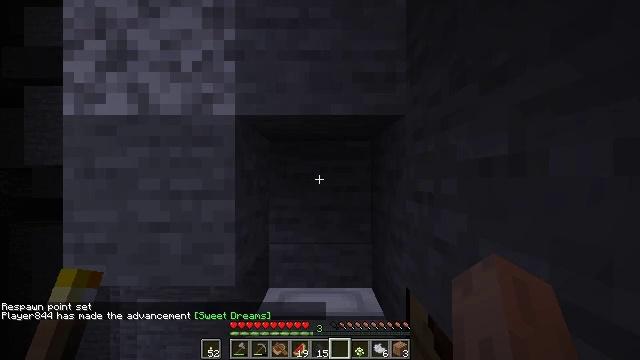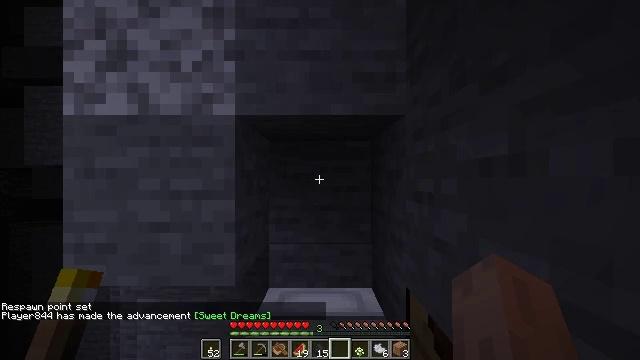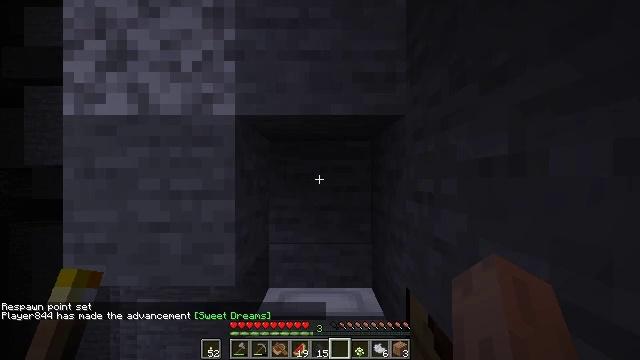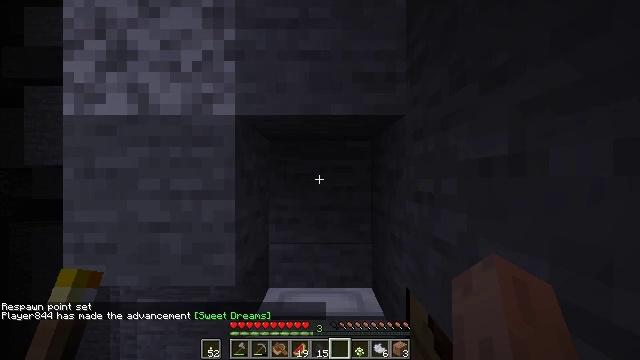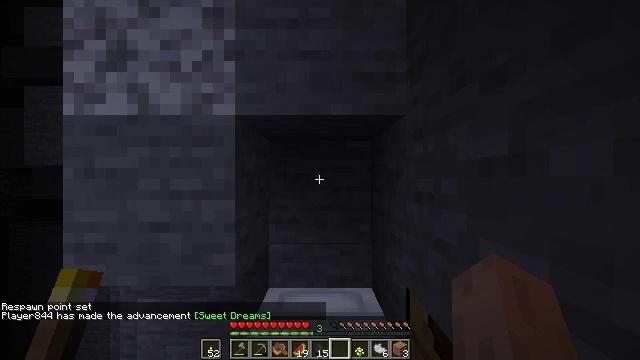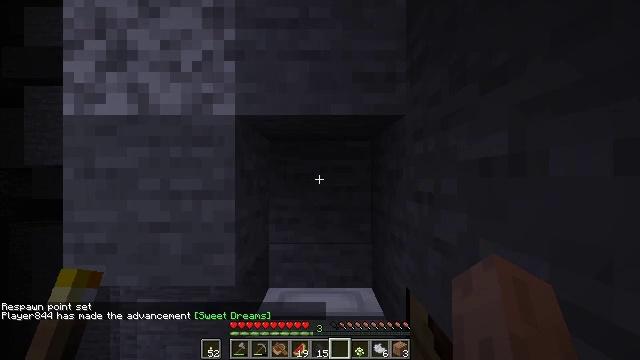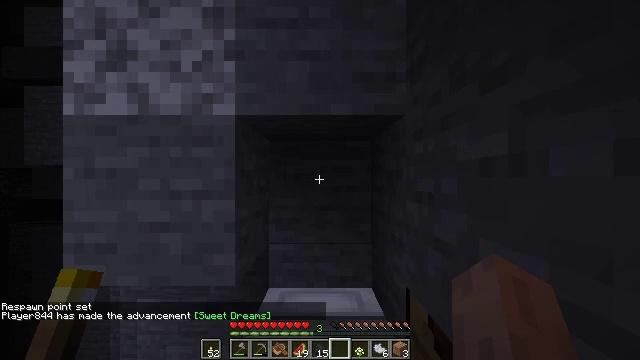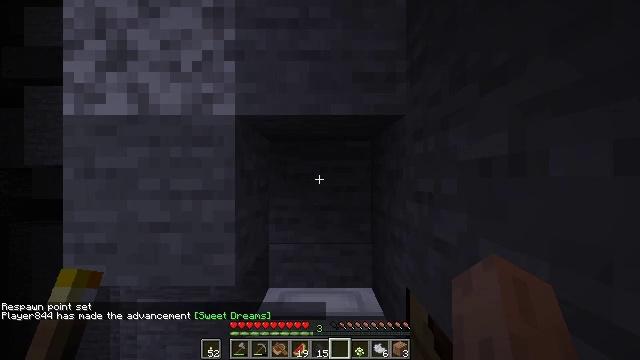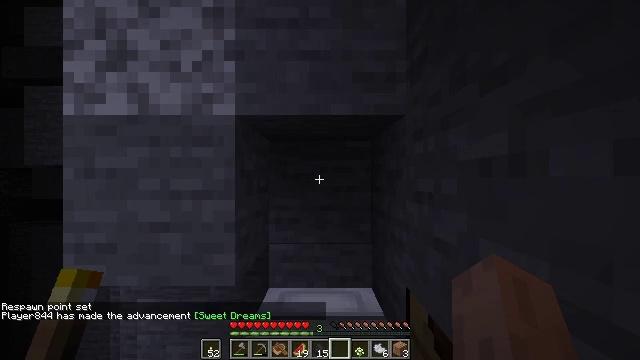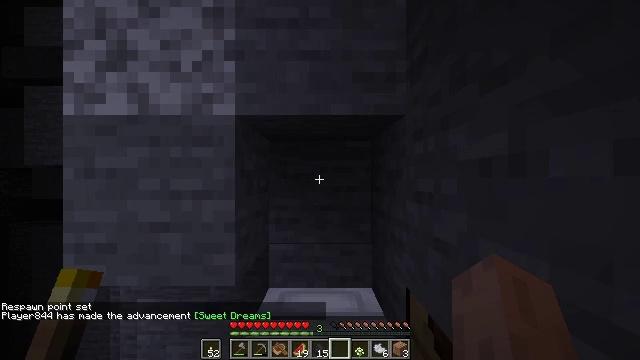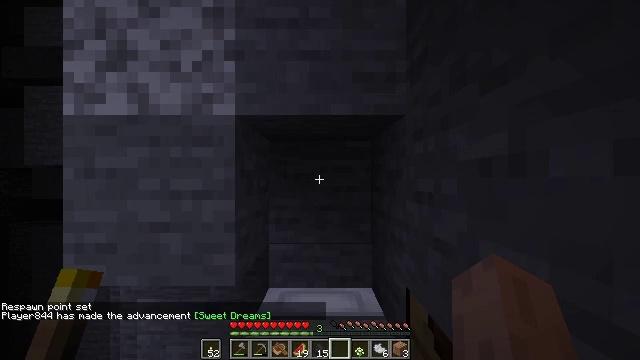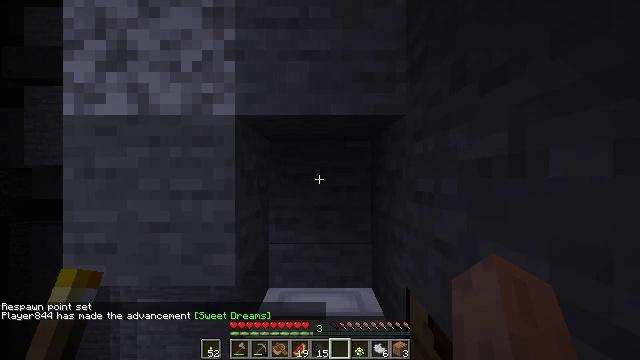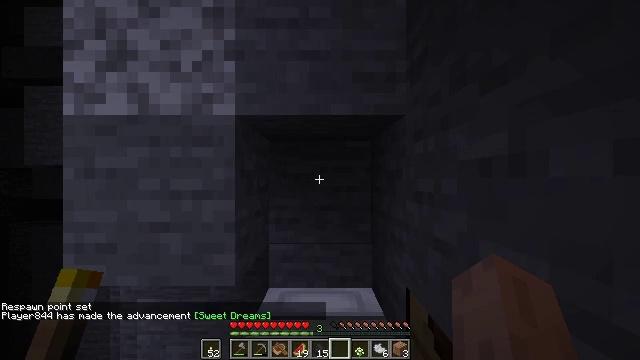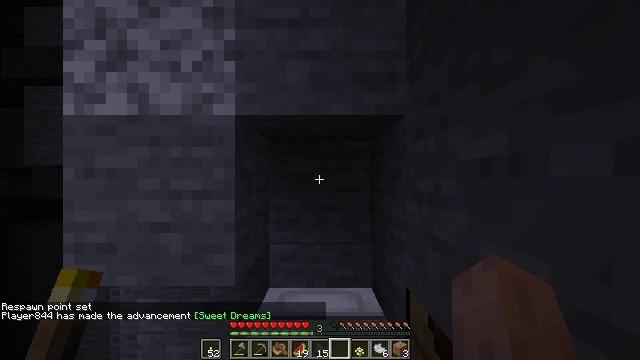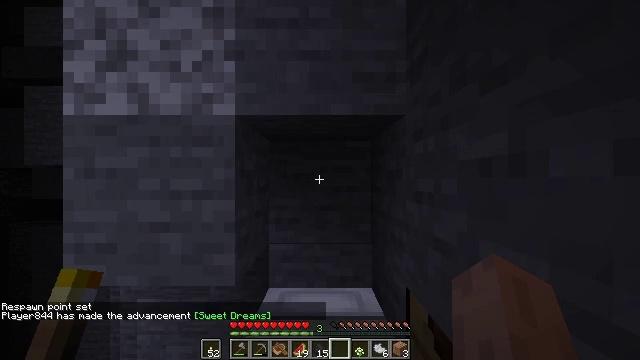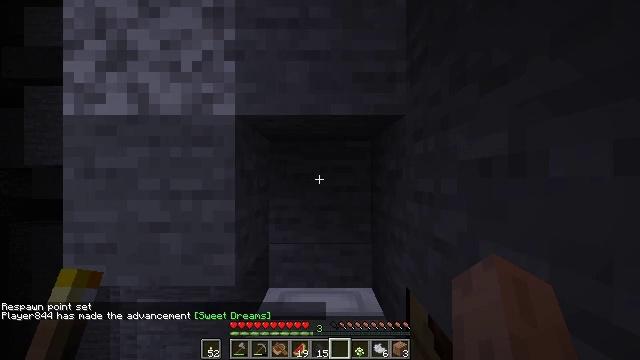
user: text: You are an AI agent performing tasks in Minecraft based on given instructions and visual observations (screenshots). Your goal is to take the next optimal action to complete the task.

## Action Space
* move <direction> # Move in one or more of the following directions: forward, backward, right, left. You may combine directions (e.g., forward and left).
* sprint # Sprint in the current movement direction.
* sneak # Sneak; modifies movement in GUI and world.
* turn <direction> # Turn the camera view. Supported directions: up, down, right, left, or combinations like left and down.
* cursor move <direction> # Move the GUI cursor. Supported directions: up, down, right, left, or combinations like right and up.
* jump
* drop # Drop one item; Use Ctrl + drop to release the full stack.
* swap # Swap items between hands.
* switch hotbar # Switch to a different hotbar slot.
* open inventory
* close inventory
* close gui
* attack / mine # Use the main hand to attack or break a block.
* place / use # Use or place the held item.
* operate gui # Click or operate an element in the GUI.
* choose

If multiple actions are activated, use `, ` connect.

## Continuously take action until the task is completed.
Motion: motion action
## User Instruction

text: Attack the light gray bed to collect it.
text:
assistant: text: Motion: no_op
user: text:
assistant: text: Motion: no_op
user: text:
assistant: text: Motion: no_op
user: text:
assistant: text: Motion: no_op
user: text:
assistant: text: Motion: no_op
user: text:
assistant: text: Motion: no_op
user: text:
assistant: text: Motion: no_op
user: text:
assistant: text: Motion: no_op
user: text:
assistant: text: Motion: no_op
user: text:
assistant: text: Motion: no_op
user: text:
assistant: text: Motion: no_op
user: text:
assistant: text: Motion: no_op
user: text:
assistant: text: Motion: no_op
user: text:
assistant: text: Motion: no_op
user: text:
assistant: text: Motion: no_op
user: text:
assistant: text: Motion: no_op
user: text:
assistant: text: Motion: no_op
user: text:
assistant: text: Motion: no_op
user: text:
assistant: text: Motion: no_op
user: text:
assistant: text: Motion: no_op
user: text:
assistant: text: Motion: no_op
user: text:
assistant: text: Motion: no_op
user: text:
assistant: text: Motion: no_op
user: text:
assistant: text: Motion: no_op
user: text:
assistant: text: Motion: no_op
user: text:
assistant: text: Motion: no_op
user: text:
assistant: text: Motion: no_op
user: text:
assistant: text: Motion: no_op
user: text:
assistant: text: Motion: no_op
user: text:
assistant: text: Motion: no_op